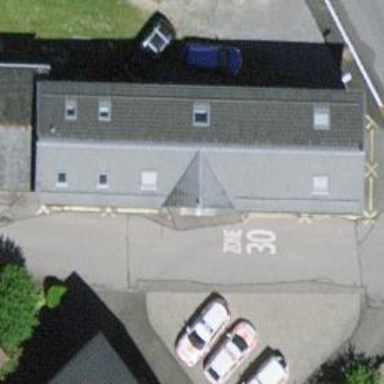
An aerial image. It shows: Police facility.